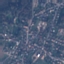
Land use / land cover class: Residential